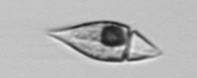
Label: Amphidinium